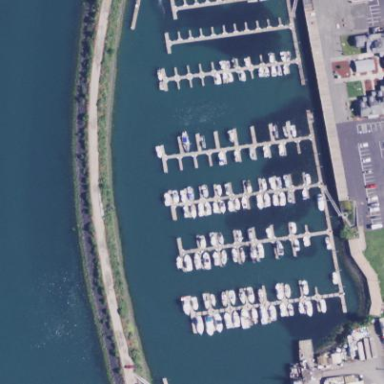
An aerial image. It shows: Marina area for leisure land.